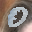
Label: 0